Question: Based on this figure, executing the SW instruction would cause these values to be assigned to the signals labeled in blue:
'''
RegWrite = 0
ALUSrc = 1
ALU operation = 0010
MemRead = 0
MemWrite = 1
MemtoReg = X
PCSrc =
'''
However, I am a little confused which inputs will be used in the Registers block? Can anyone describe the overall SW procedure in the MIPS datapath?
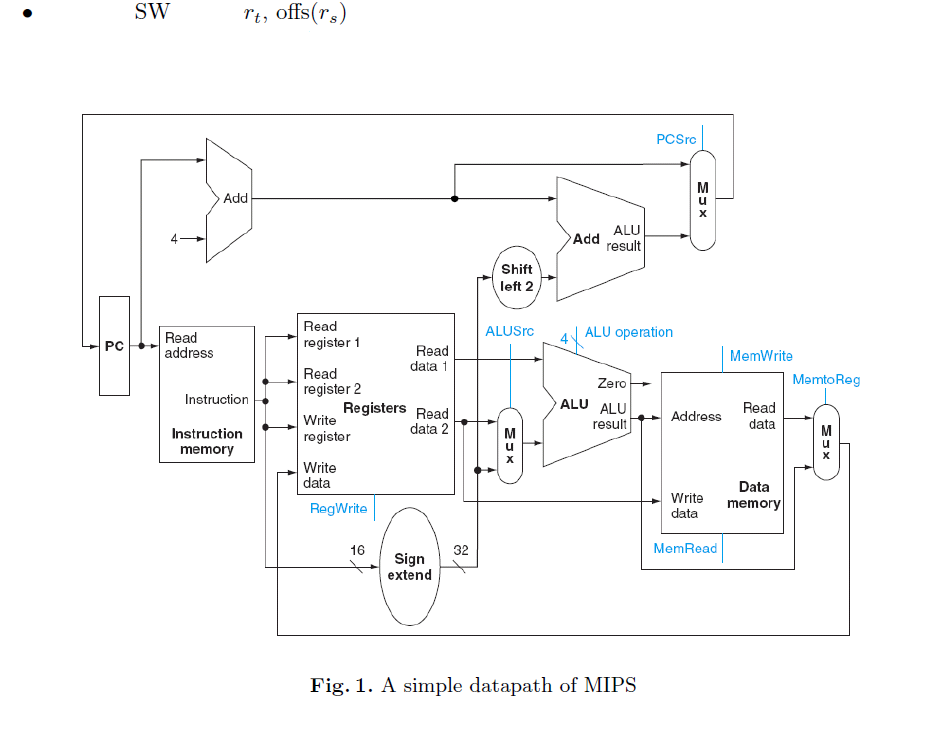
Answer: The execution of 'sw' would follow the following steps in your diagram:
1. Instruction is read and decoded from the PC in the Instruction Memory subcircuit.
2. The register file is read for $rs and $rt (Registers subcircuit)
3. The value of $rs is added to the sign extended immediate (selected by ALUSrc) (ALU subcircuit).
4. The added value and $rt are passed to the Data Memory subcircuit where the value of $rt is written to memory.